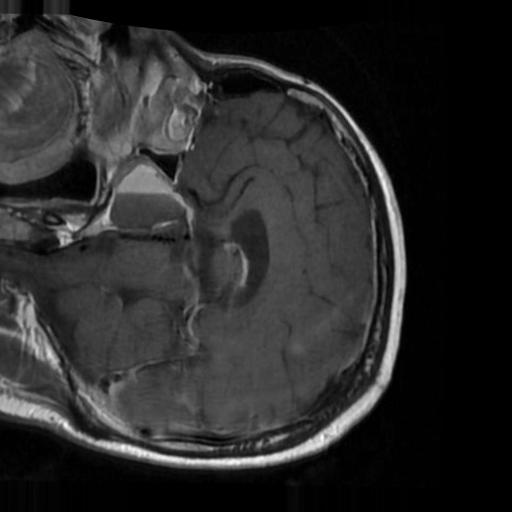
Label: brain_tumor